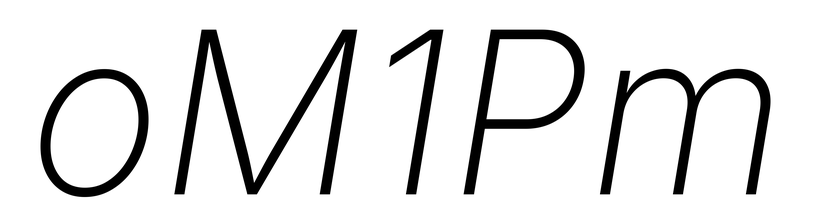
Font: Inter-Italic_ExtraLight_Italic